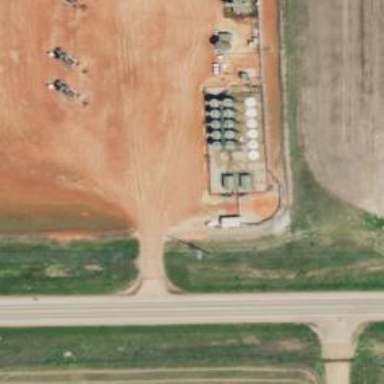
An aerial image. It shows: Storage tank that is man-made.